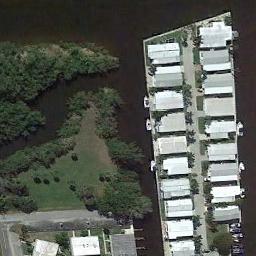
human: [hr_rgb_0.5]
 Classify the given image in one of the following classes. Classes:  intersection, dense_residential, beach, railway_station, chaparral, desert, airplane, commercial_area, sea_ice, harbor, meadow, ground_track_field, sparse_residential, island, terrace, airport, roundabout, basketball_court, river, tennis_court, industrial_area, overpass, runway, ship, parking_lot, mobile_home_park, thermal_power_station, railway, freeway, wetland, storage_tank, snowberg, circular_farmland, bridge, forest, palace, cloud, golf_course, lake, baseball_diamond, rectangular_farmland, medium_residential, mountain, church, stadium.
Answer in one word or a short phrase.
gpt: mobile_home_park